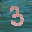
Label: 3